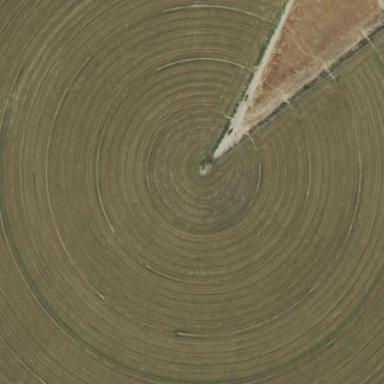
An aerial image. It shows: Farmland with pivot irrigation system.